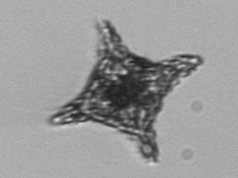
Label: Dictyocha